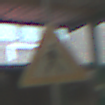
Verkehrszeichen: FussgaengerLinks
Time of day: MorningAfternoon
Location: Roofed (Special)
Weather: NotSpecified
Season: NotSpecified
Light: Artificial